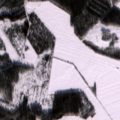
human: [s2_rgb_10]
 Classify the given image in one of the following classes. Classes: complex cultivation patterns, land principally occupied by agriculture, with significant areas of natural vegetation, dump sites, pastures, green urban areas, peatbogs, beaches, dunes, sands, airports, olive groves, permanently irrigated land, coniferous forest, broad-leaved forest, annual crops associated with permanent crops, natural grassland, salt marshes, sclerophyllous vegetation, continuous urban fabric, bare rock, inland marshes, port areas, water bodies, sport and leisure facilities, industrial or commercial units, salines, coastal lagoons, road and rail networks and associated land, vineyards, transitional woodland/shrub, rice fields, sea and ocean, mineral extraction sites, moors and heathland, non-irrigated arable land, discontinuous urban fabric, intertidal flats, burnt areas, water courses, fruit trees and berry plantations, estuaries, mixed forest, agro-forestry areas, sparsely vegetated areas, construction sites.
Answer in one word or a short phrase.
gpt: non-irrigated arable land, coniferous forest, mixed forest, transitional woodland/shrub